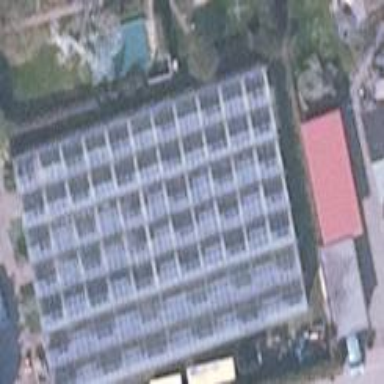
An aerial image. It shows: Greenhouse.